Field crop: tomato
Growth stage: 1
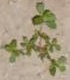
Species: portulaca